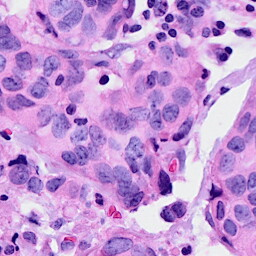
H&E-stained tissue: Breast